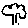
Label: tree